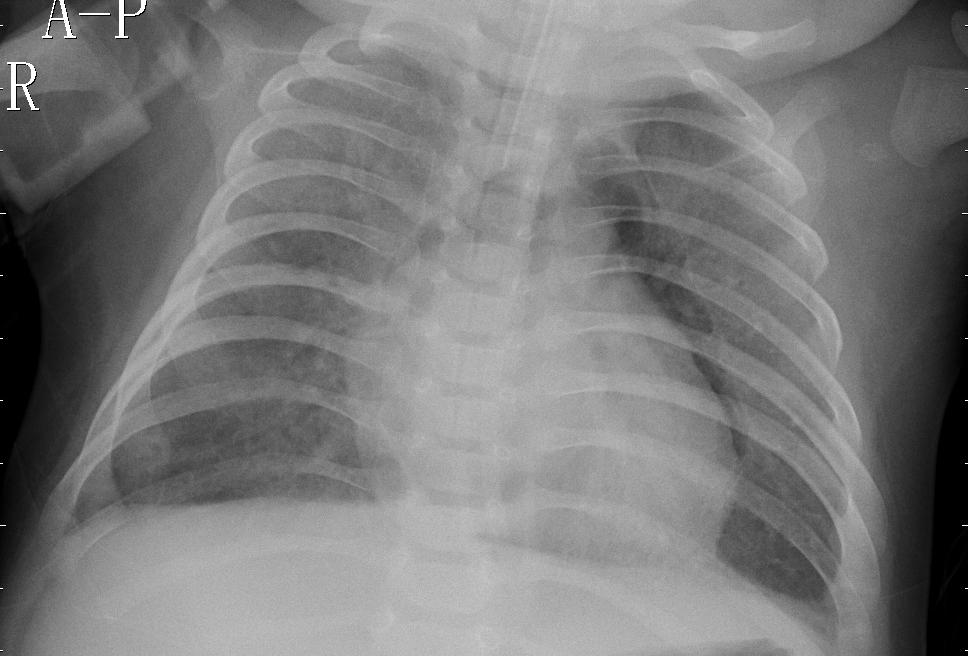
Diagnosis: PNEUMONIA